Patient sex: M
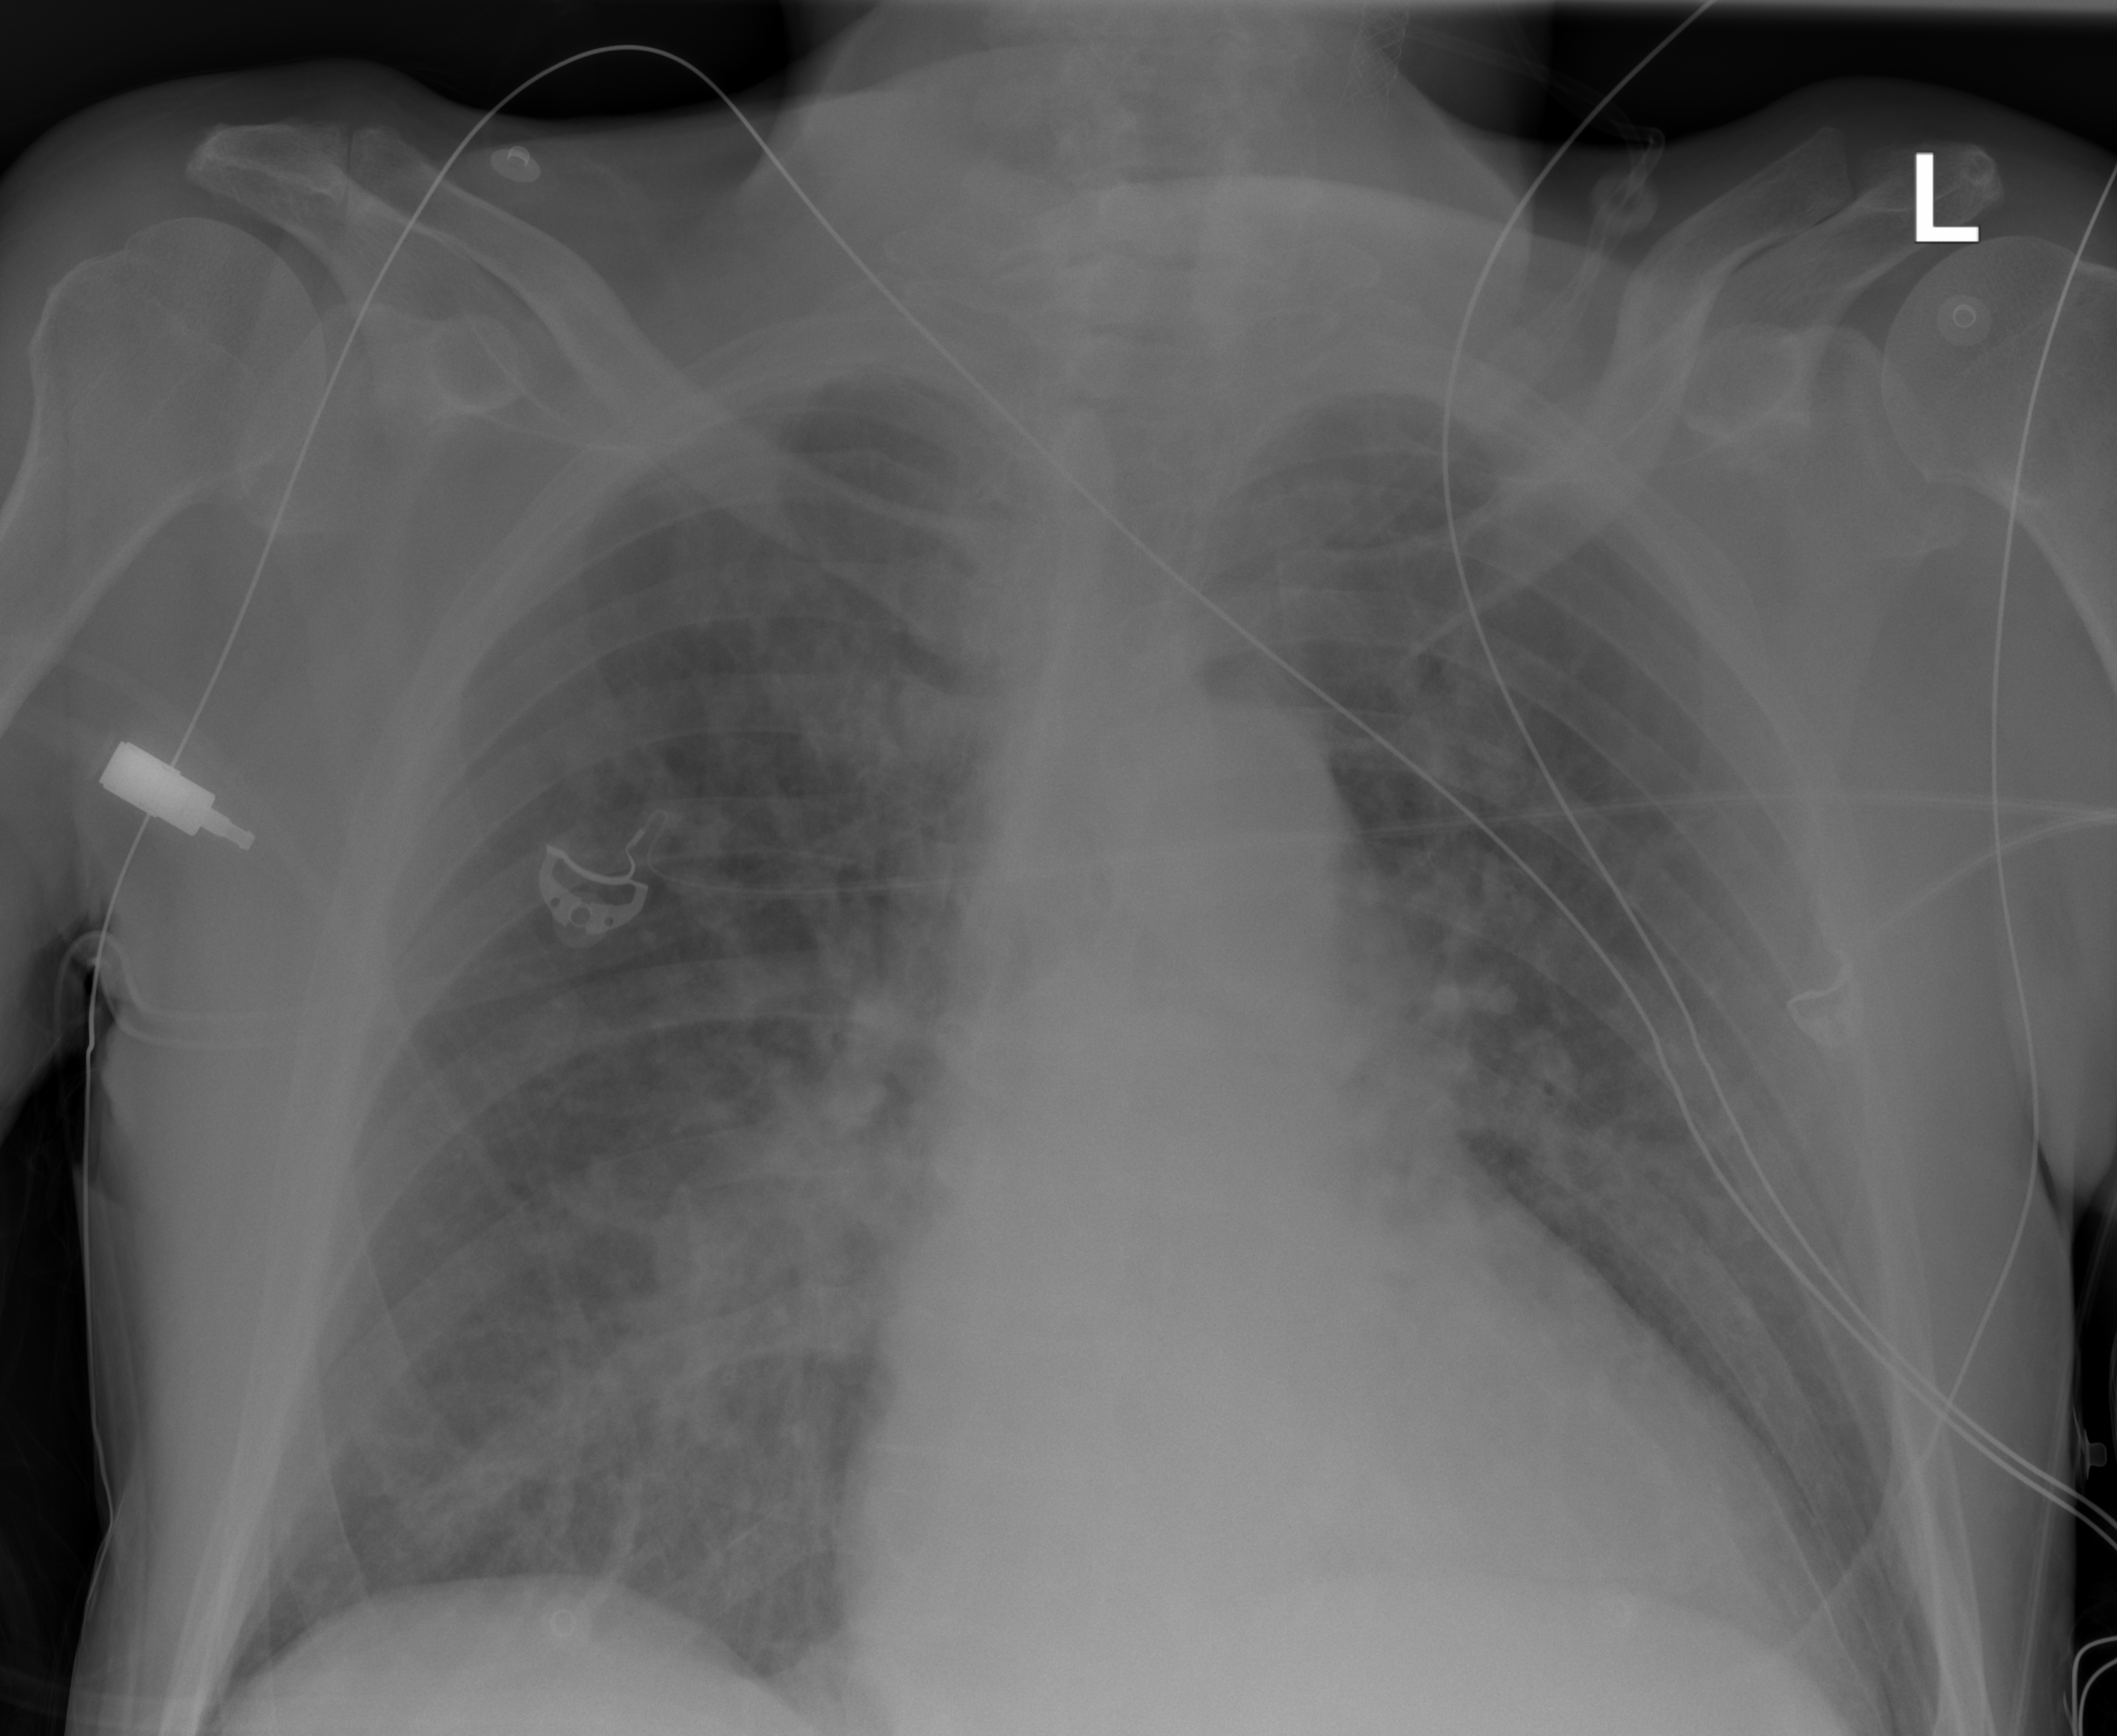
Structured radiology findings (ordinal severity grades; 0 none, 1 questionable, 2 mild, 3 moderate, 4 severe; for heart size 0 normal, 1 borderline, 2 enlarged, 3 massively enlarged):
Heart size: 0
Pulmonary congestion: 2
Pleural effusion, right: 0
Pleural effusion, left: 0
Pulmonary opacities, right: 1
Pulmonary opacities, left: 0
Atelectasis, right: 0
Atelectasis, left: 0